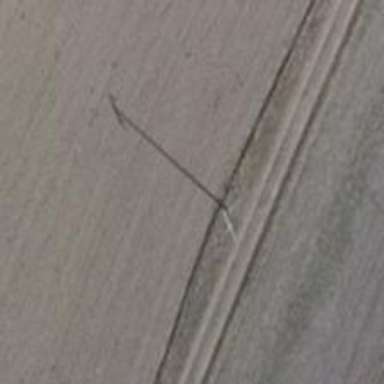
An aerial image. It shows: Power pole.